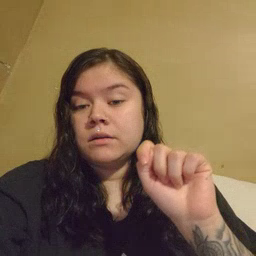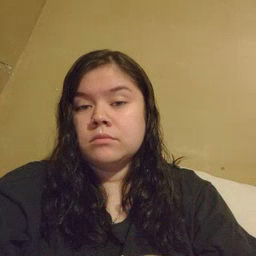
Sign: feet